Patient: sex M, age 73
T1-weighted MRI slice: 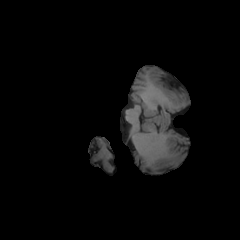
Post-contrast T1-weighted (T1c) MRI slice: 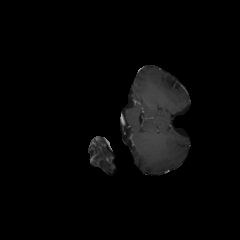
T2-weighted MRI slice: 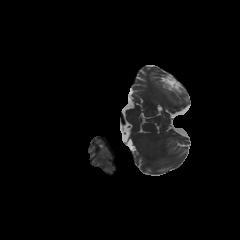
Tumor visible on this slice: no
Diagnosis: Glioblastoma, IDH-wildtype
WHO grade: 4